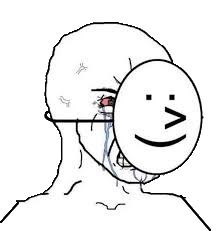
Label: 5_Crying_Wojak